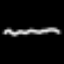
Label: squiggle